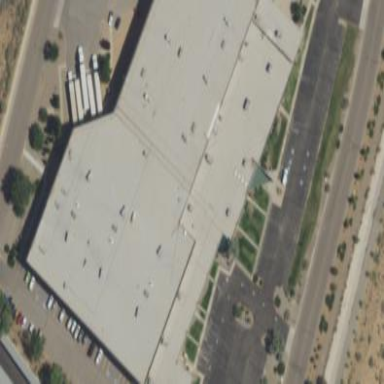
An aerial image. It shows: Commercial building.